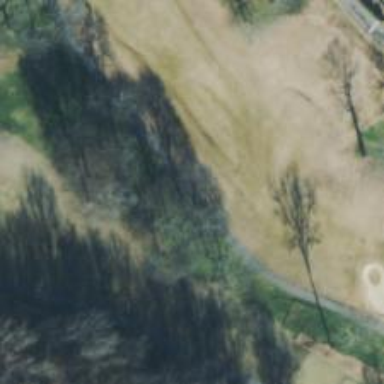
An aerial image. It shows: Path for both roads and golfers.